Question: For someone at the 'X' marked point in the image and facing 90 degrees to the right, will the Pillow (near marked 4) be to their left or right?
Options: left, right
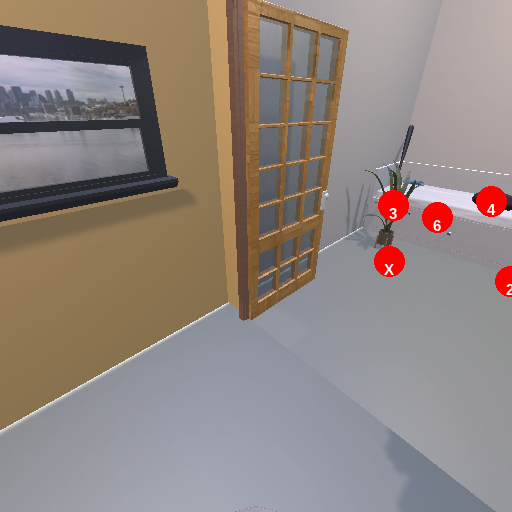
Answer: left